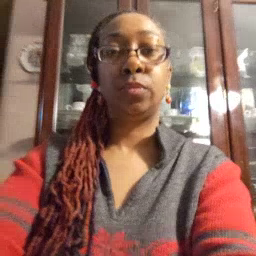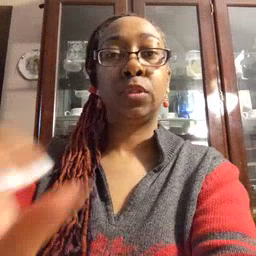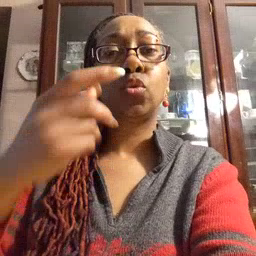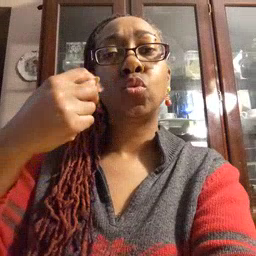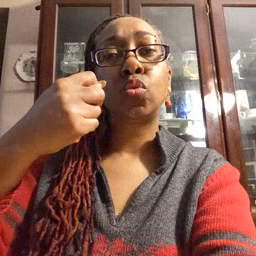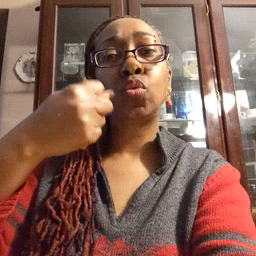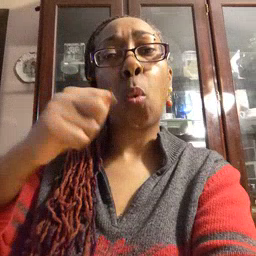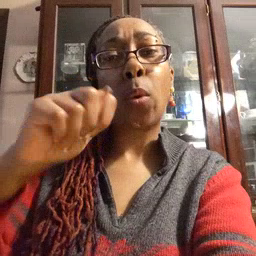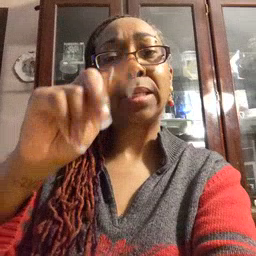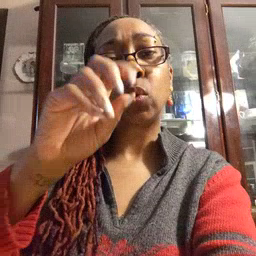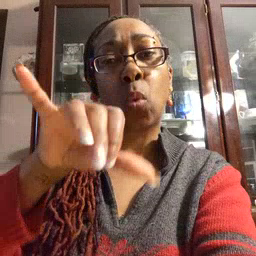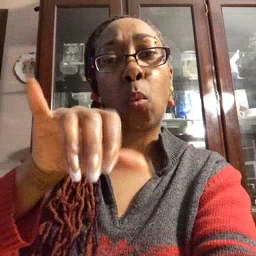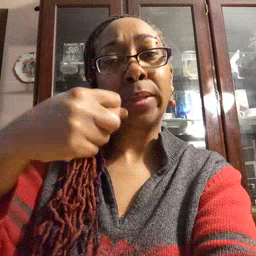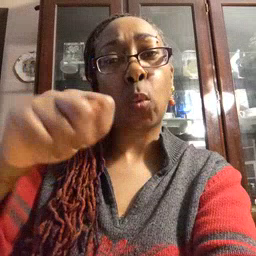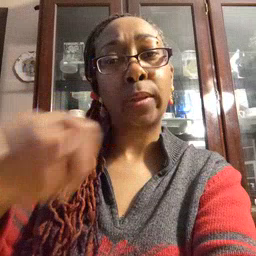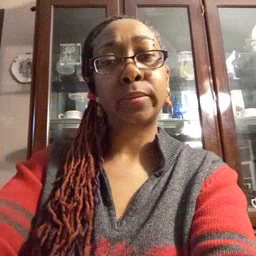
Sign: toy